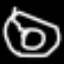
Label: donut